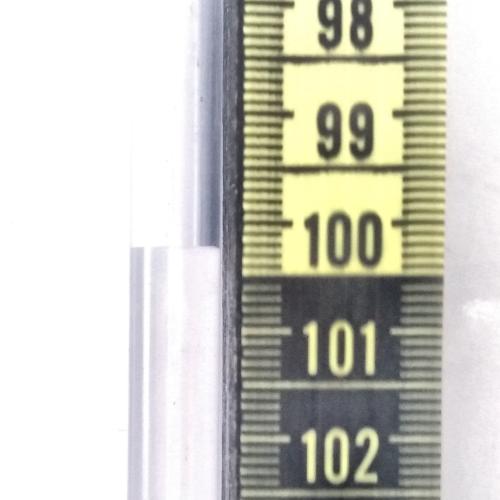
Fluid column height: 100.2 cm